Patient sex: M
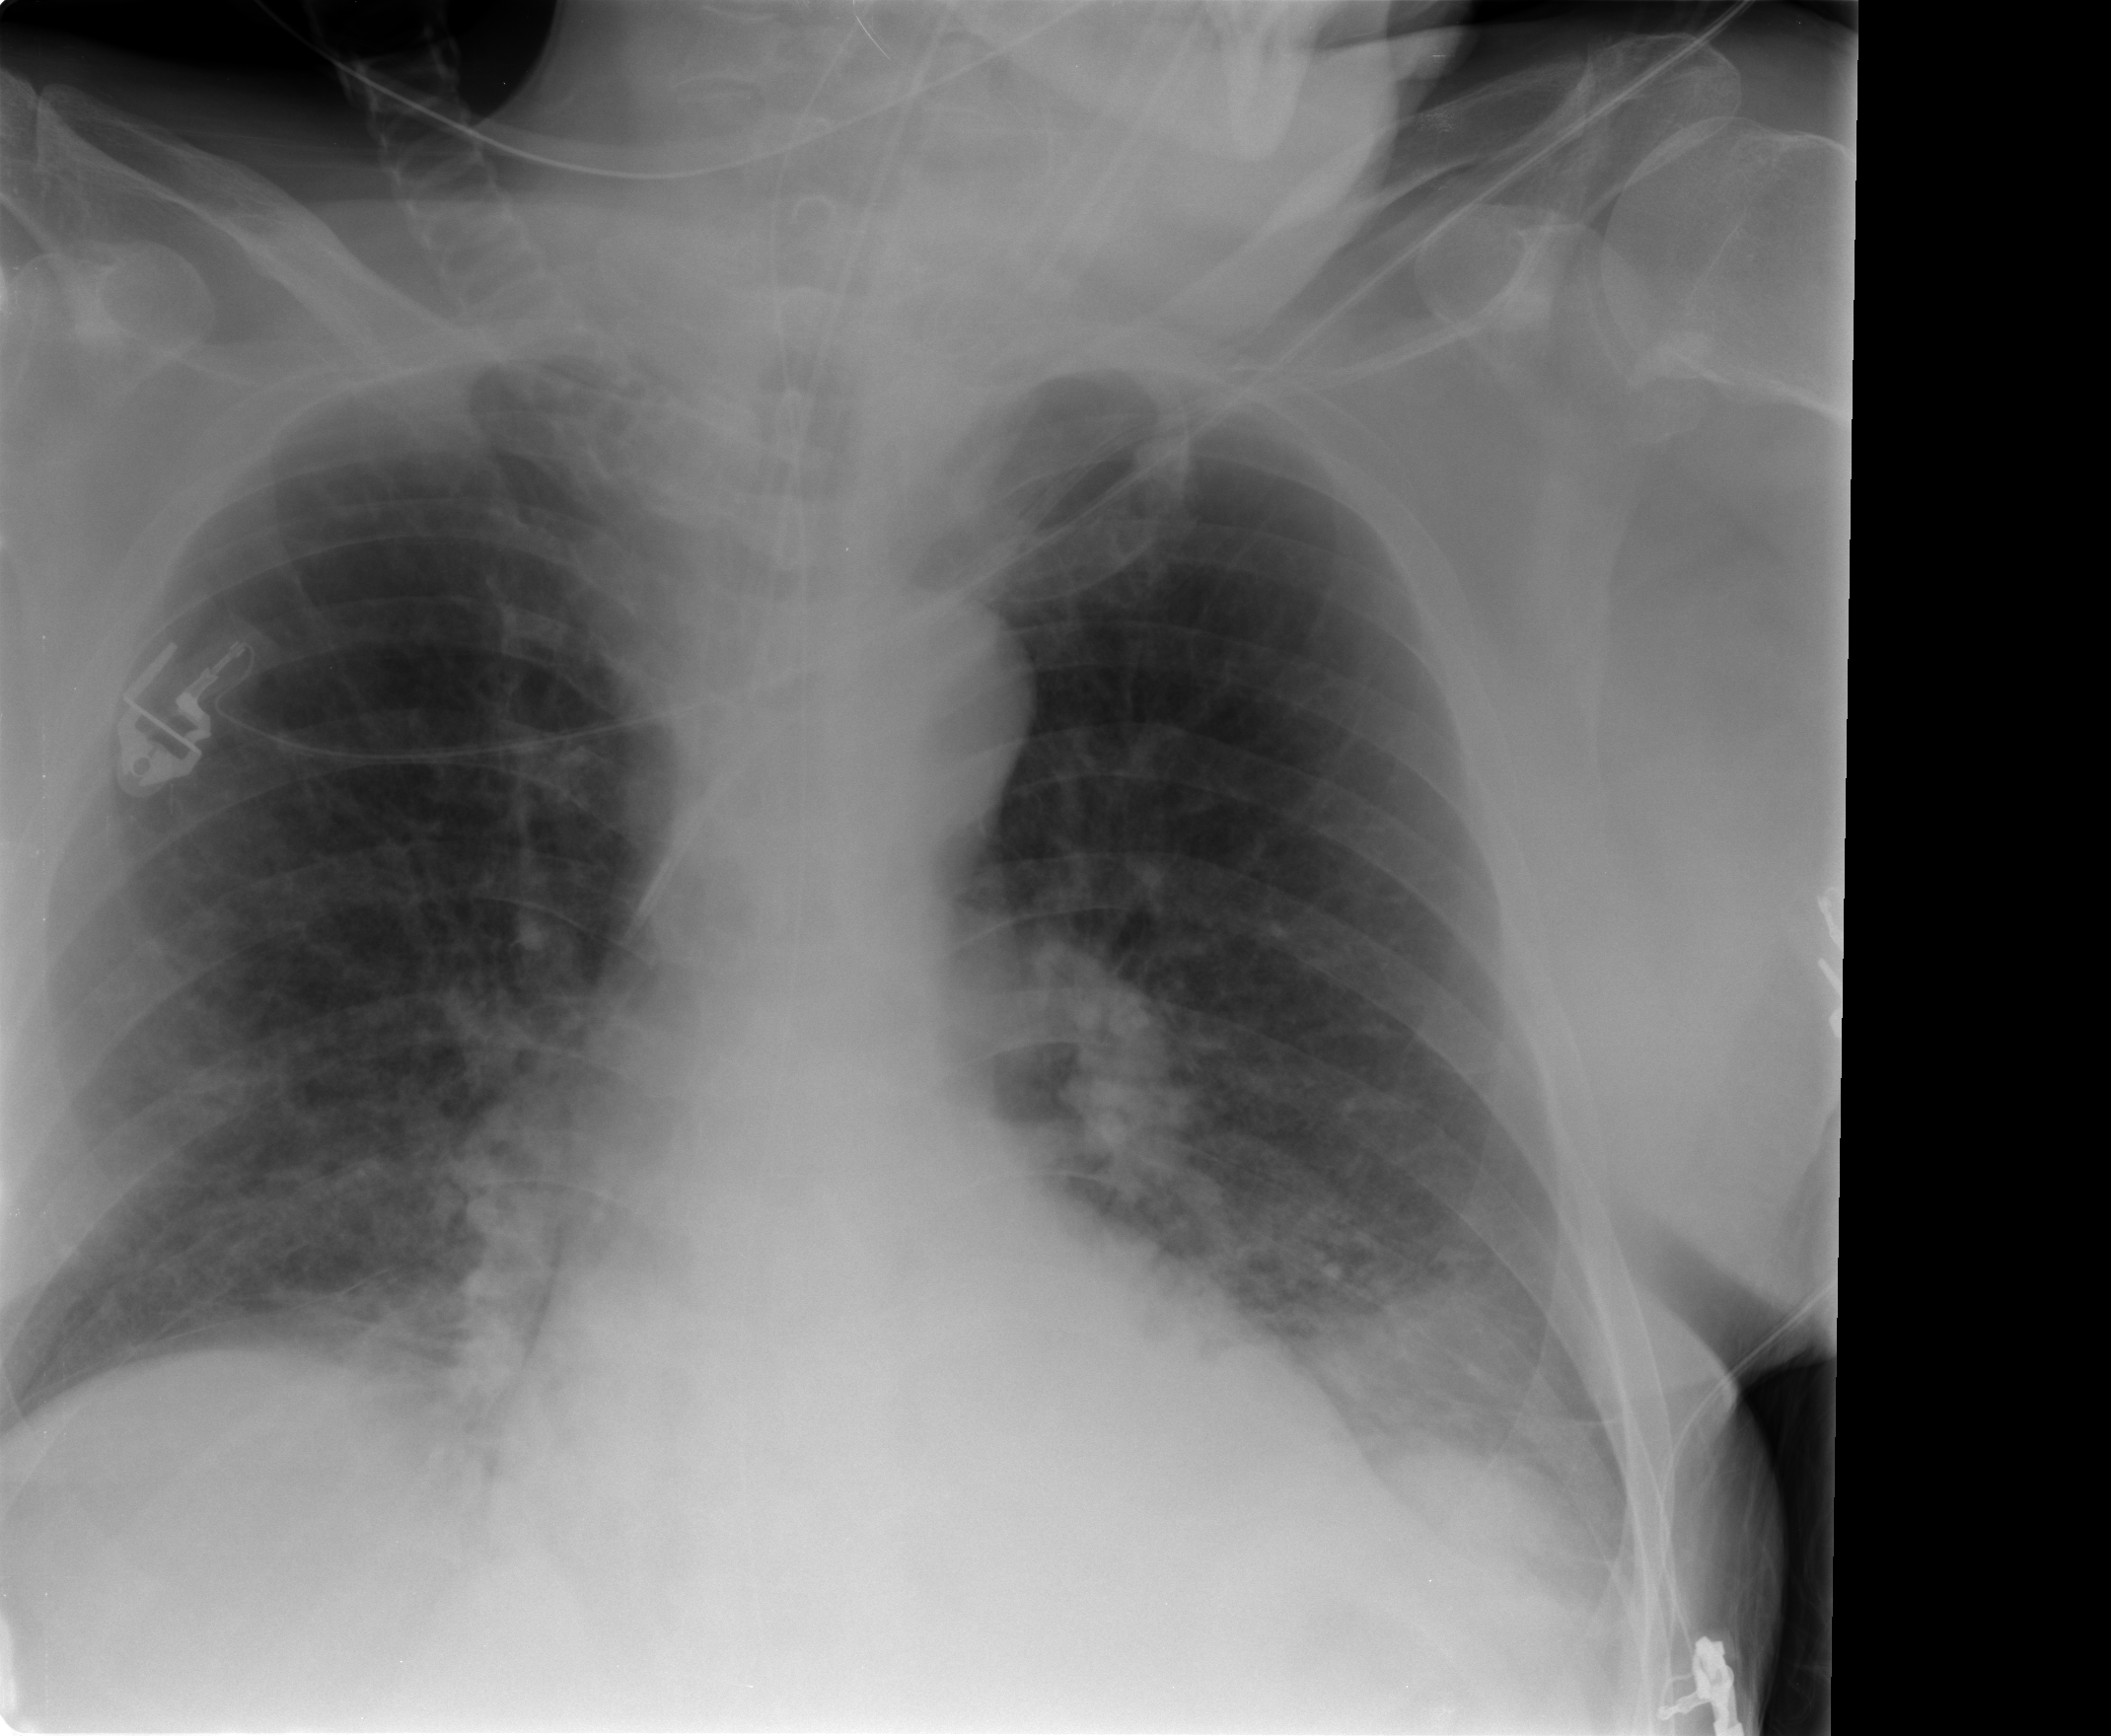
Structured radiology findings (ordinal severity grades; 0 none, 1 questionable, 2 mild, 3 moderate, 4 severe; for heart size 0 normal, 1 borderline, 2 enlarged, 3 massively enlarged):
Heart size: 0
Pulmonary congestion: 2
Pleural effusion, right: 1
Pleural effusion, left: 0
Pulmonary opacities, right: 2
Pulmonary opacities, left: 2
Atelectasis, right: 2
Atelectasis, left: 2